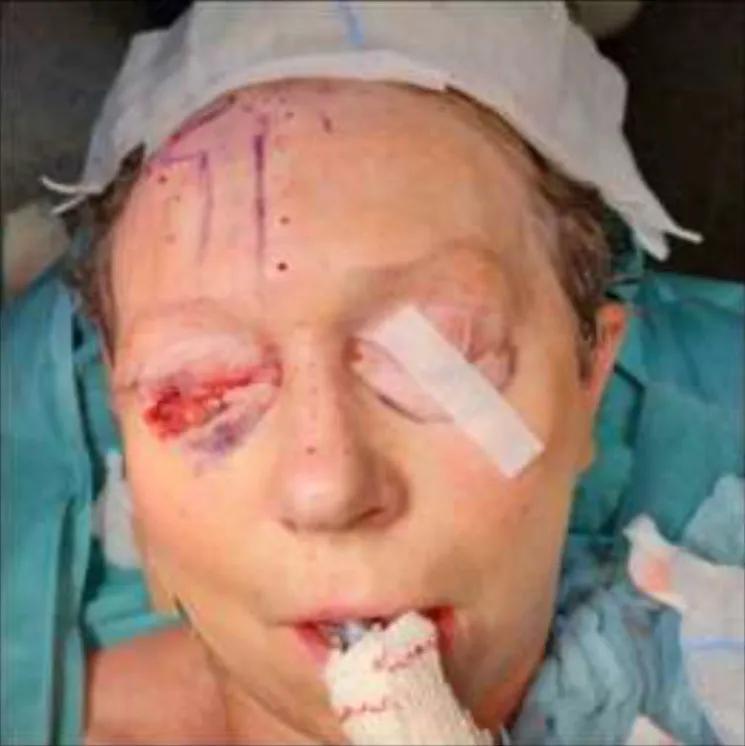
First stage of the periocular reconstruction with intraoperative marking of the forehead flap.
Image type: medical_photograph (other_medical_photograph)